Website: crate-barrel
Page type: address-validator
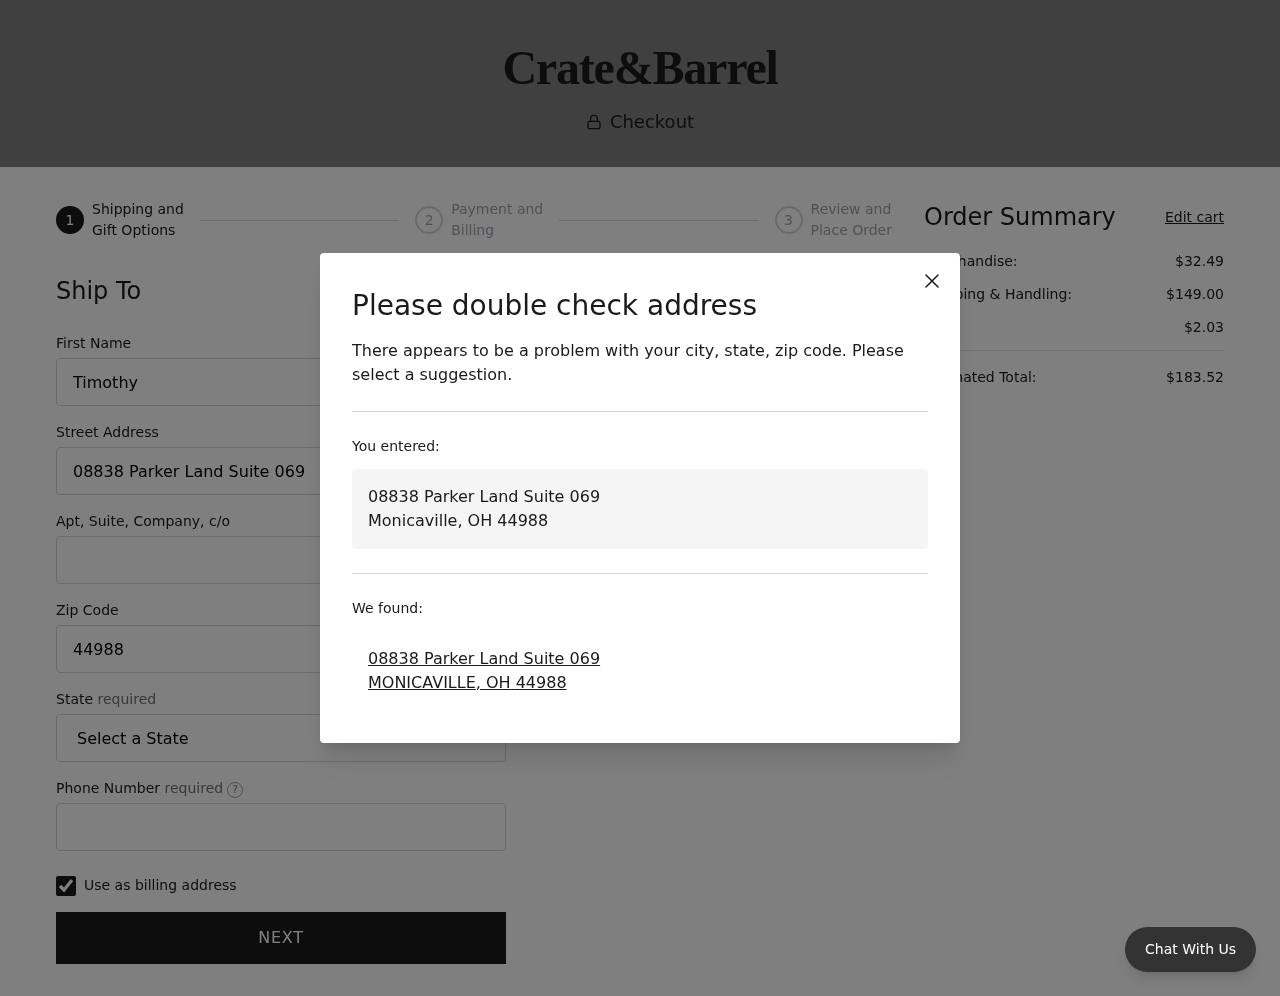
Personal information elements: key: PII_CITY
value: Monicaville
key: PII_CITY
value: MONICAVILLE
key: PII_FIRSTNAME
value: Timothy
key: PII_PHONE
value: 7848020587
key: PII_POSTCODE
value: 44988
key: PII_STATE
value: Ohio
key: PII_STATE_ABBR
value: OH
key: PII_STREET
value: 08838 Parker Land Suite 069
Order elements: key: ORDER_SUBTOTAL
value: $32.49
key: ORDER_SHIPPING_COST
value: $149.00
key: ORDER_TAX
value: $2.03
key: ORDER_TOTAL
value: $183.52